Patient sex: F
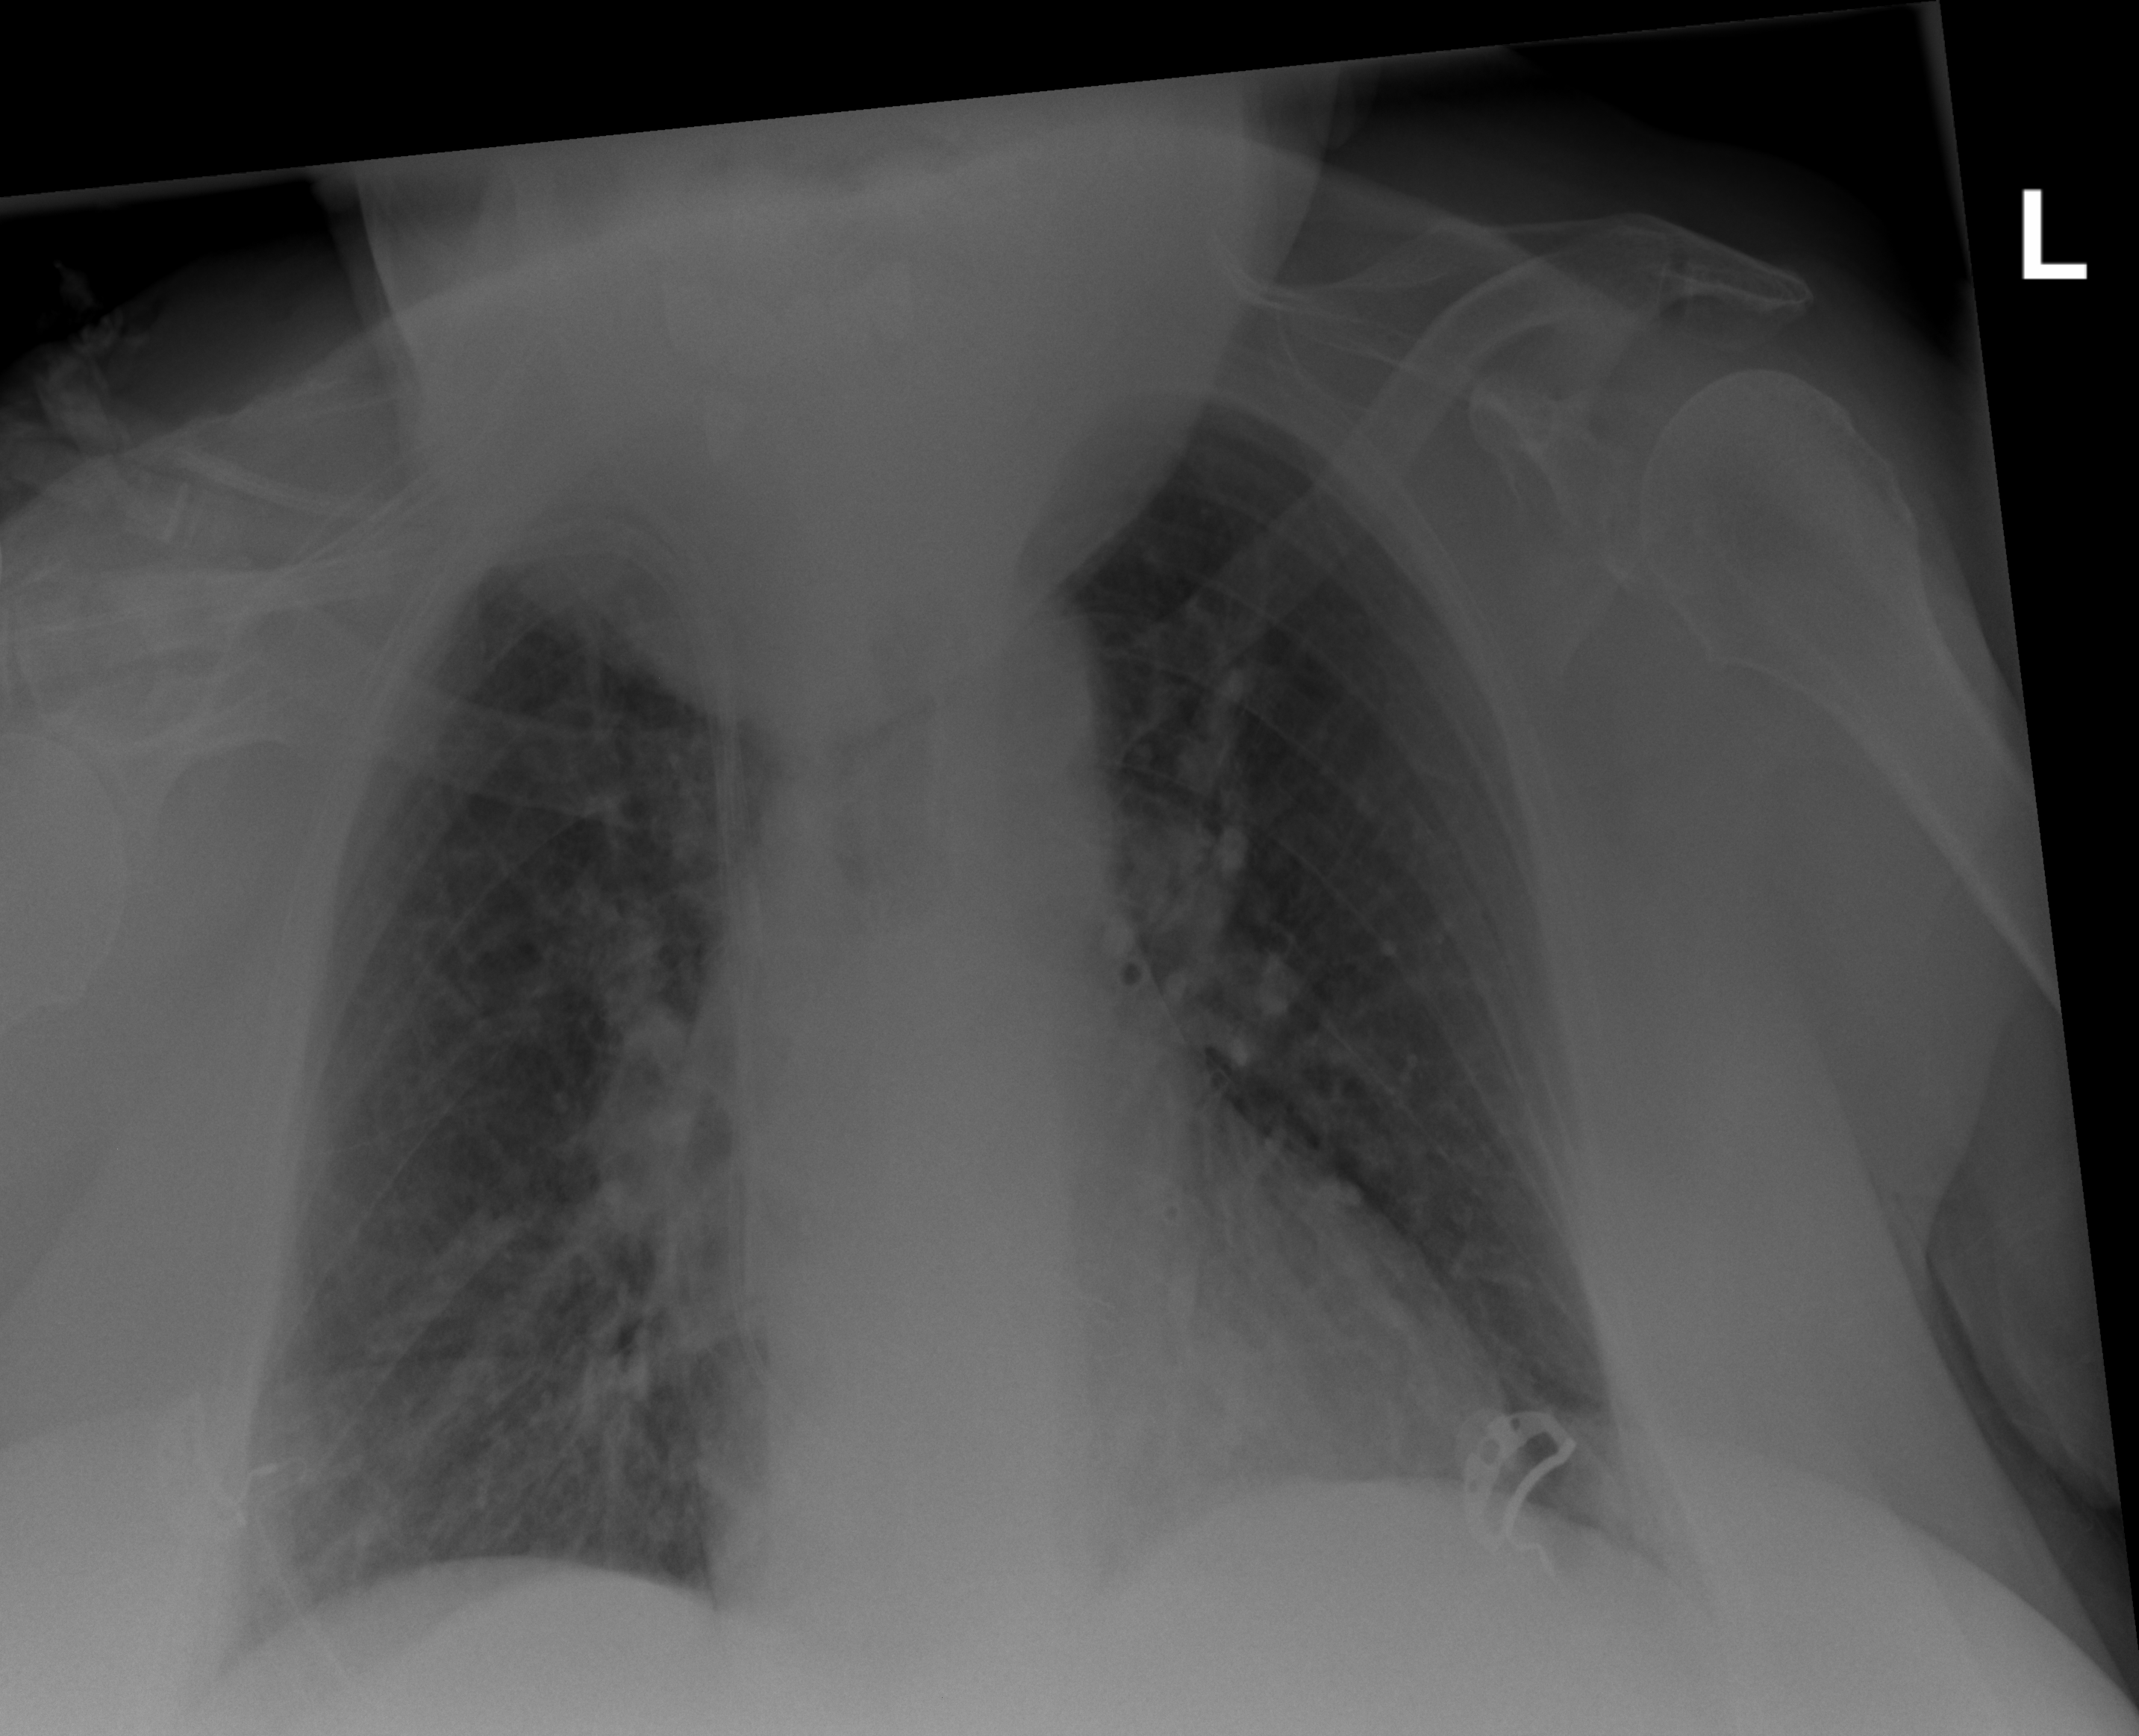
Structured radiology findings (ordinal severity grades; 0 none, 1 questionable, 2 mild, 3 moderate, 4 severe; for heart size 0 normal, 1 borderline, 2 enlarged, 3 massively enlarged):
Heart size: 0
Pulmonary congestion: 2
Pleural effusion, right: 0
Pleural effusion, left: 0
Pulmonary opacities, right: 0
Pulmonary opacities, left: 0
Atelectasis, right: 0
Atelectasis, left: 0